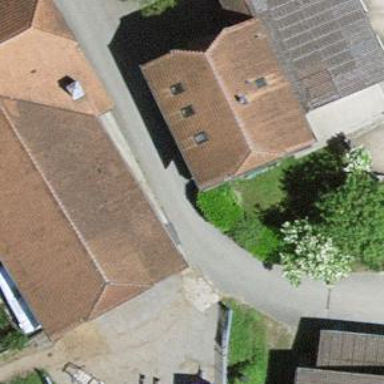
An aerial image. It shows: Sty building.